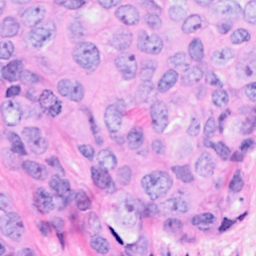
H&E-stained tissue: Breast